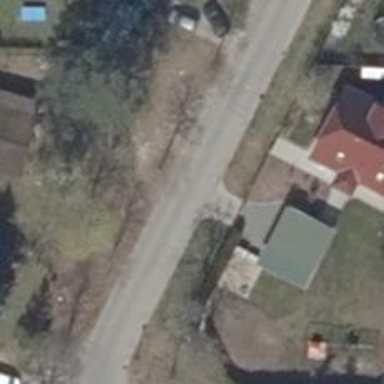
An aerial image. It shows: Driveway.